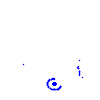
Particle: pion